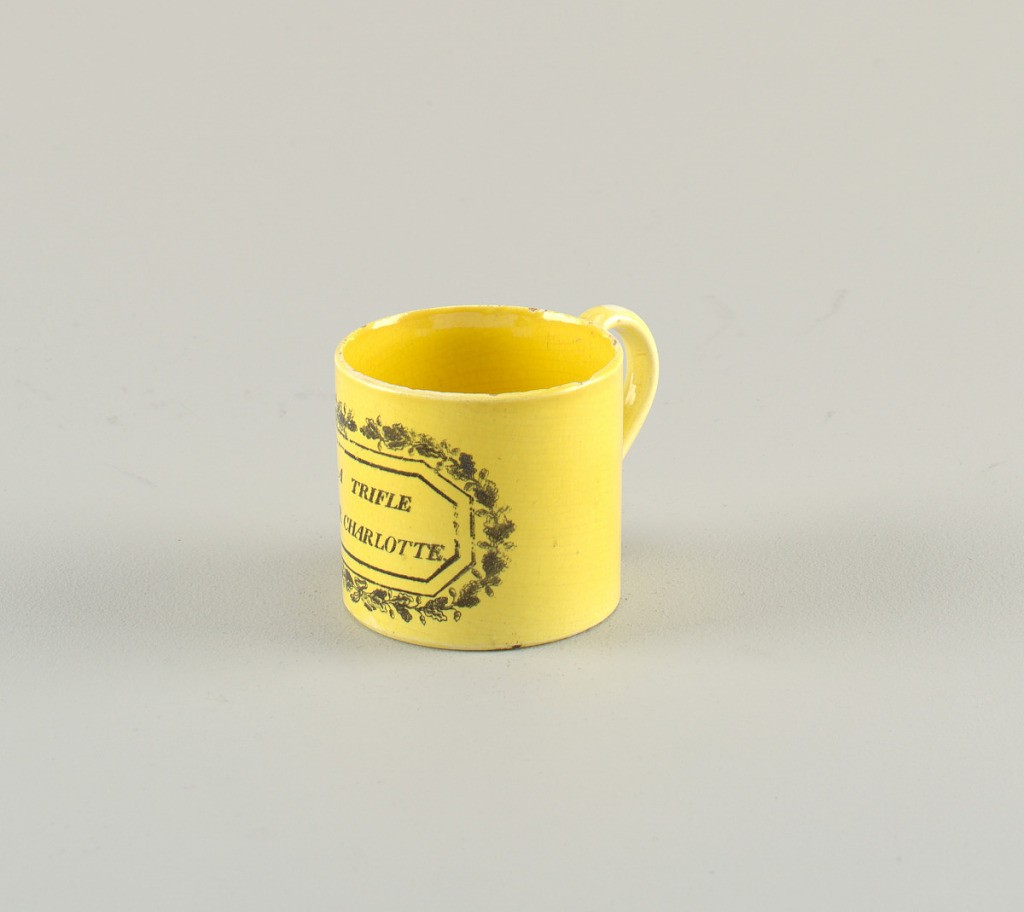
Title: Mug
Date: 18th–mid-19th century
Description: "A trifle for Charlotte"